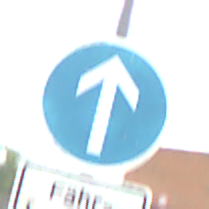
Verkehrszeichen: VorgeschriebeneFahrtrichtungGeradeaus
Zusatzzeichen unten: SonstigeFahrzeugePersonengruppenFrei4
Umgebung: Outdoor, Suburban
Tageszeit: Midday
Wetter: PartlyCloudy
Licht: Natural
Jahreszeit: Summer
Kontrast: HighContrast